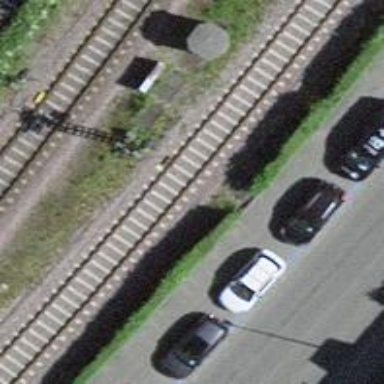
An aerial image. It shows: Railway signal.